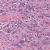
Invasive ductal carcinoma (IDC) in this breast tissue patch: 1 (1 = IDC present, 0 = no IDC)